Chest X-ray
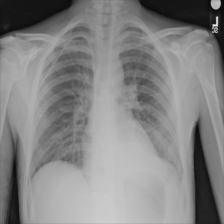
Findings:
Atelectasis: negative
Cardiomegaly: negative
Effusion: negative
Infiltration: negative
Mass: negative
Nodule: negative
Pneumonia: negative
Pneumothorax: negative
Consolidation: positive
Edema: negative
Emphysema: negative
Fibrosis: negative
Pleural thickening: negative
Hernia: negative